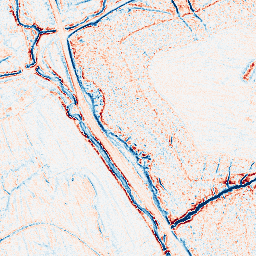
Category: edge_preserving
Decomposition family: anisotropic_diffusion
Decomposition parameters: iterations: 20
kappa: 30
gamma: 0.05
Upsampling method: quartic
Upsampling parameters: scale: 8
Upsampling scale: 8